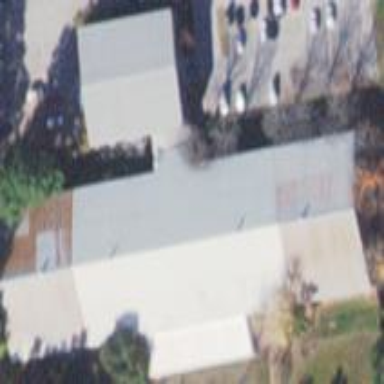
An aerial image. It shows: Tennis sports center building.